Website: home-depot
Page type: delivery-shipping
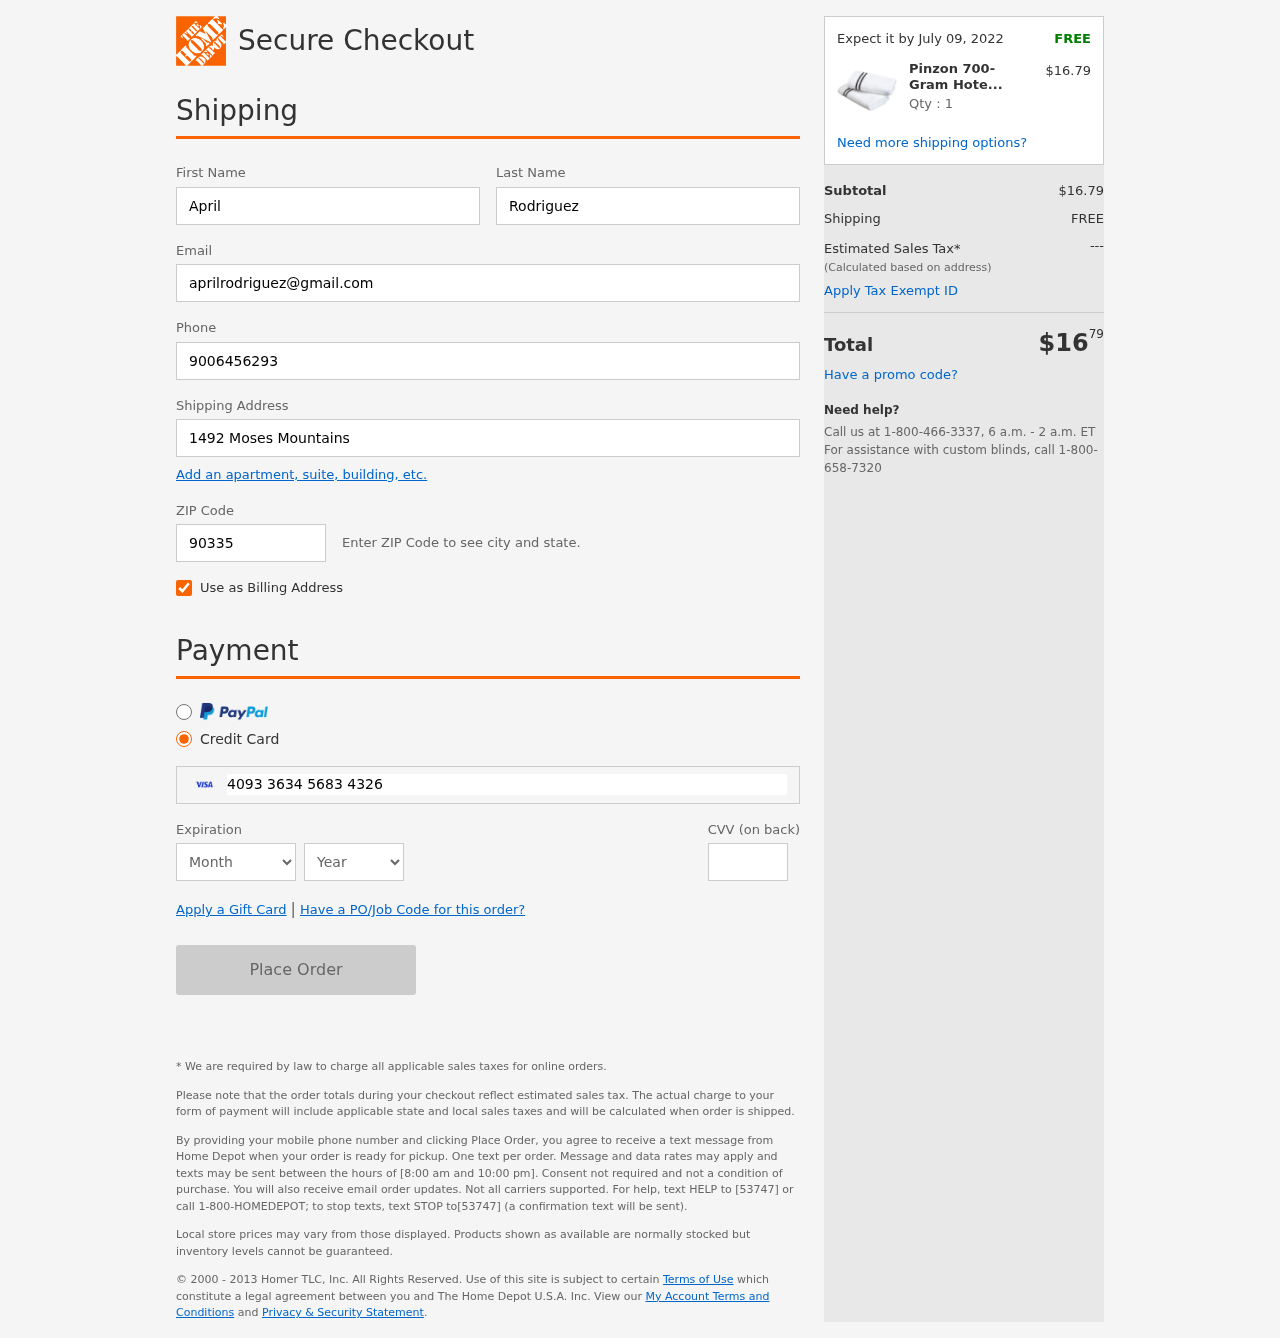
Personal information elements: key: PII_CARD_CVV
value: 780
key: PII_CARD_EXPIRY_MONTH
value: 02
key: PII_CARD_EXPIRY_YEAR
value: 26
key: PII_CARD_NUMBER
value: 4093 3634 5683 4326
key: PII_EMAIL
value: aprilrodriguez@gmail.com
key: PII_FIRSTNAME
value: April
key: PII_LASTNAME
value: Rodriguez
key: PII_PHONE
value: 9006456293
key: PII_POSTCODE
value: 90335
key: PII_STREET
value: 1492 Moses Mountains
Product elements: key: PRODUCT1_NAME
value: Pinzon 700-Gram Hotel Stitch Washcloth 2-Pack, Black
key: PRODUCT1_PRICE
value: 16.79
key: PRODUCT1_QUANTITY
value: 1
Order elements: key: ORDER_DELIVERY_DATE
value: Expect it by July 09, 2022
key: ORDER_SUBTOTAL
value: $16.79
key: ORDER_SHIPPING_COST
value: FREE
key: ORDER_TOTAL
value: $1679